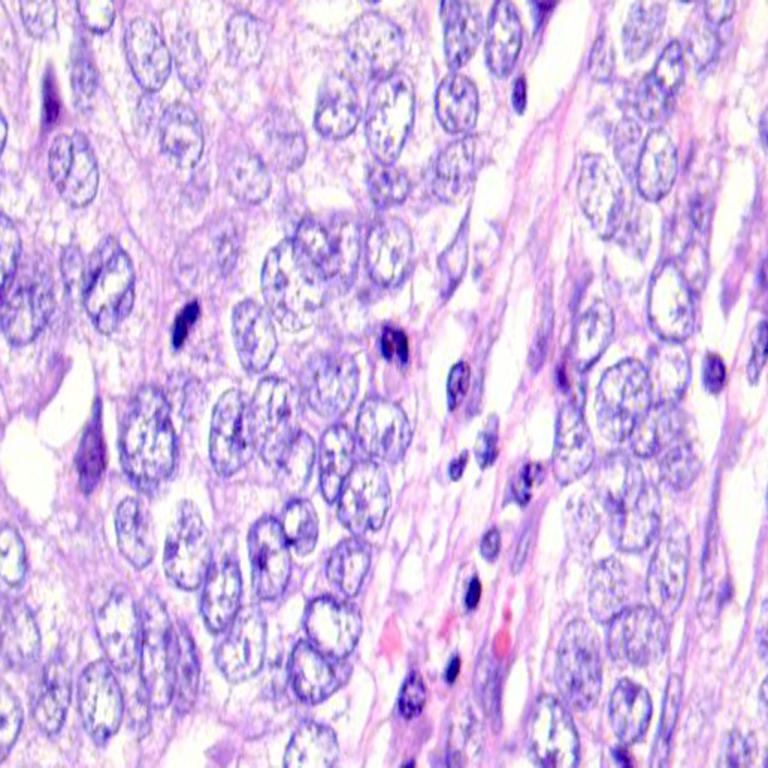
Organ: colon
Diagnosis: adenocarcinomas